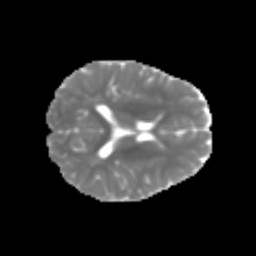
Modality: MD
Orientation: axial
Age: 6
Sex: male
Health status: healthy